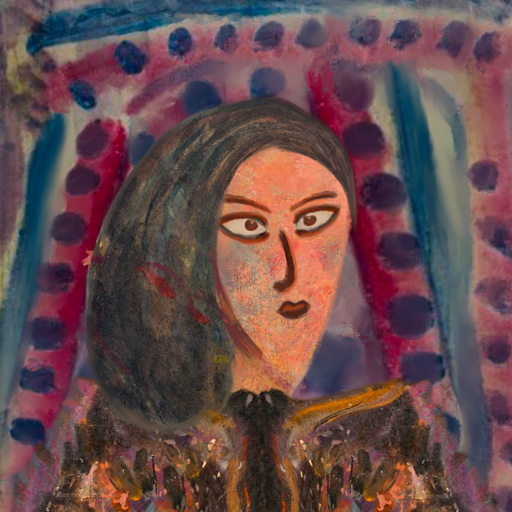
Background: HillGirl, Head And Neck Side: Irani, Face Side: Roy_Bahadur, Bust: Gypsy_Queen, Hair Side: Gypsy_Mother, Head Accessory: Blank, Second Necklace: Blank, Necklace: Blank, Baby: Blank